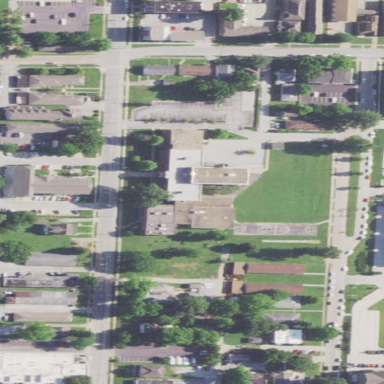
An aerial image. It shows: School building.